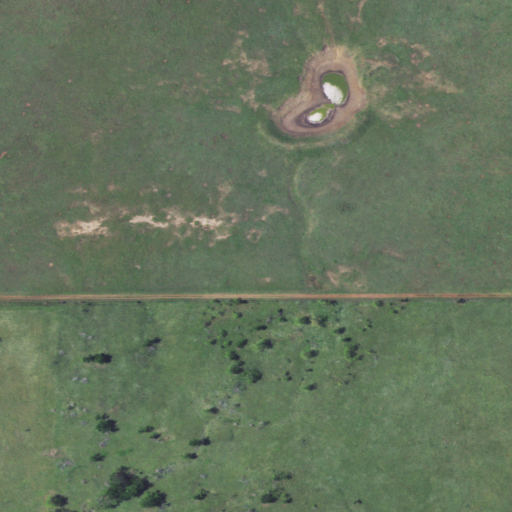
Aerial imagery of plain(s) in Oklahoma named Wells Flats containing grassland and shrub